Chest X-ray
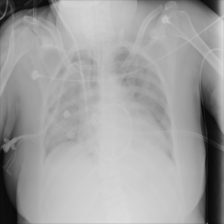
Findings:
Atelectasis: negative
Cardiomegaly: negative
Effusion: negative
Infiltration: negative
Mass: negative
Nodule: negative
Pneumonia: negative
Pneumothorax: negative
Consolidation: negative
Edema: negative
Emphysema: negative
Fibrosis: negative
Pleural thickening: negative
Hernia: negative